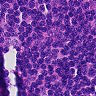
Metastatic tissue present: no